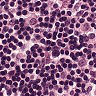
Metastatic tissue present: no